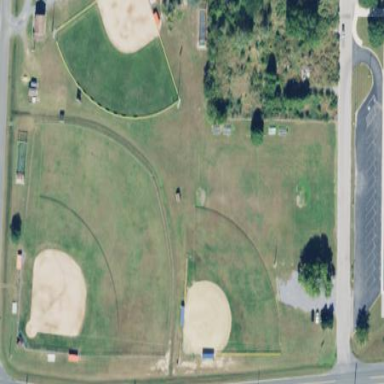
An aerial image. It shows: Baseball pitch for leisure land activities.